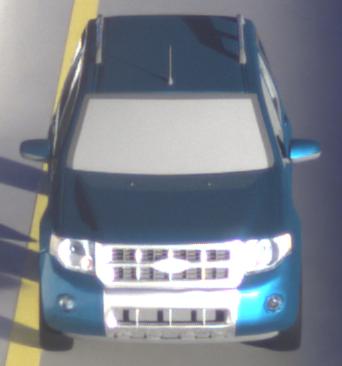
Make: Ford
Model: Escape Hybrid
Detailed model: -
Model produced from: 2004
Model produced until: 2012
Doors: 5
Color: blue
Road condition: wet road
Daytime: sunrise or sunset
Contrast: high contrast